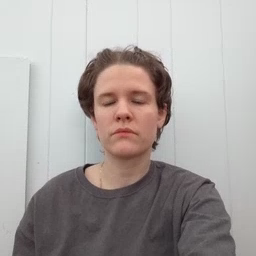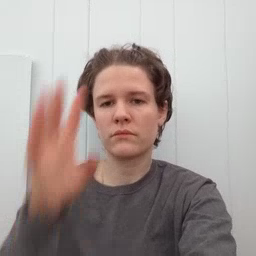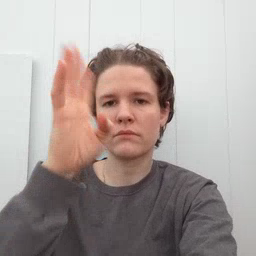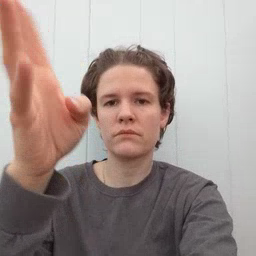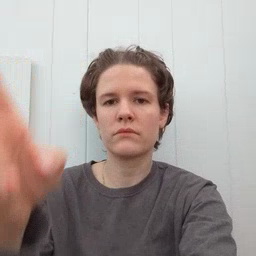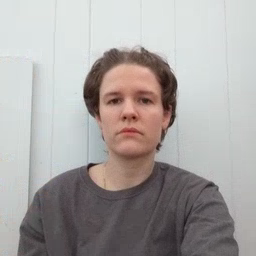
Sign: pretend